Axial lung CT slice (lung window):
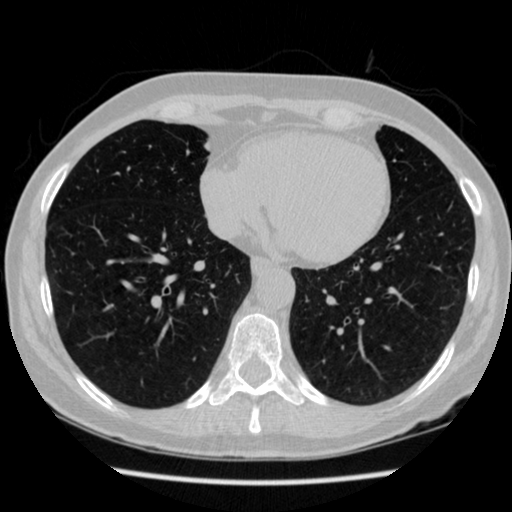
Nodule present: no